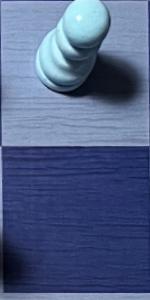
Label: Empty